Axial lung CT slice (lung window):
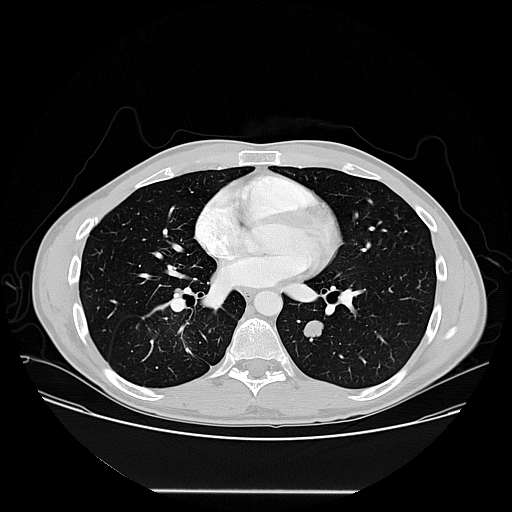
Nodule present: yes
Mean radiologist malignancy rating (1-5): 3.5